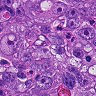
Metastatic tissue present: yes